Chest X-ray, AP view. Patient: 47 years old, sex M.
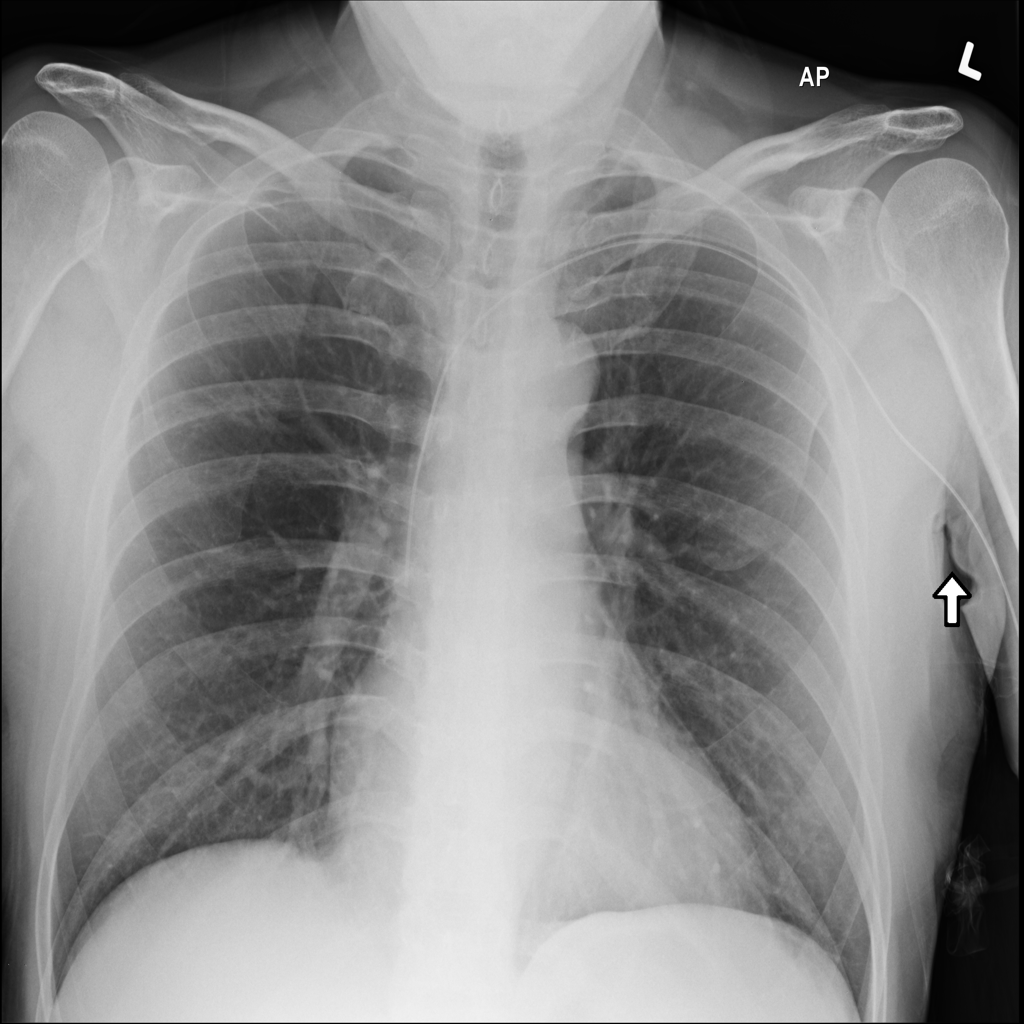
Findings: No Finding